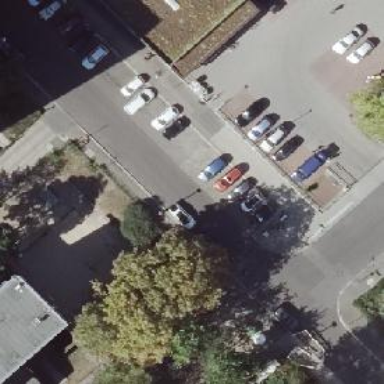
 featuring sidewalks on both sides and parking lane on the right."